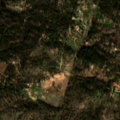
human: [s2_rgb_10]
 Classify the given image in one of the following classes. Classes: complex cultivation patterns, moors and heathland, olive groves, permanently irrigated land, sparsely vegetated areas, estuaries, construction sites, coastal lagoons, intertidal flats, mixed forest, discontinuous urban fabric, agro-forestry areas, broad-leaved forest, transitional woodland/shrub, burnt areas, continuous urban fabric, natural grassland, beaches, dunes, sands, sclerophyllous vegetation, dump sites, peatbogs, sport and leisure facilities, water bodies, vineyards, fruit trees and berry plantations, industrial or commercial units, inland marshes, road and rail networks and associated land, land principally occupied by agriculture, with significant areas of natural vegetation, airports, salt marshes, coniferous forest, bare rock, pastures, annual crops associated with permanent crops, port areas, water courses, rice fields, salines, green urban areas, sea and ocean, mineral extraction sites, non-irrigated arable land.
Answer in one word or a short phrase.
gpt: annual crops associated with permanent crops, complex cultivation patterns, broad-leaved forest, mixed forest